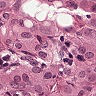
Metastatic tissue present: yes